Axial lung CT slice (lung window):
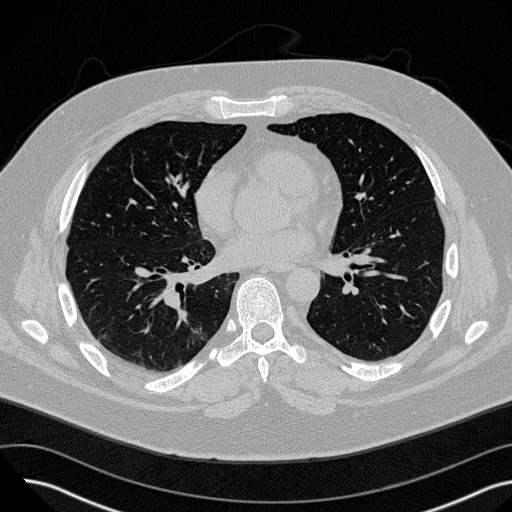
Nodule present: no